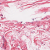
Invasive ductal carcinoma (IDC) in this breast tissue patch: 0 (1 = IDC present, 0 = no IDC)